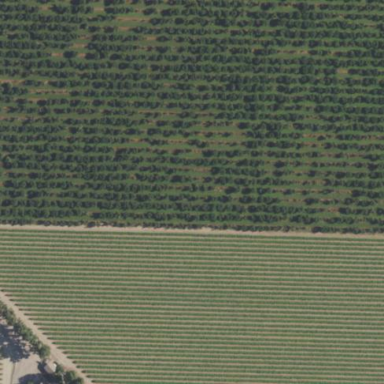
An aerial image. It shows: Orchard filled with plum trees.